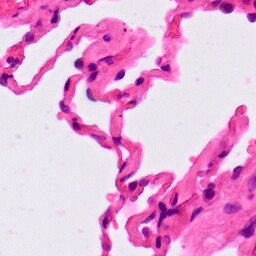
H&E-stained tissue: Lung